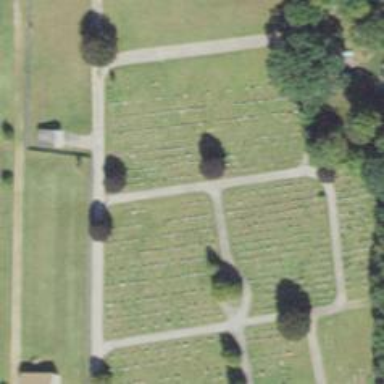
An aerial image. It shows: Cemetery area categorized as cemetery.